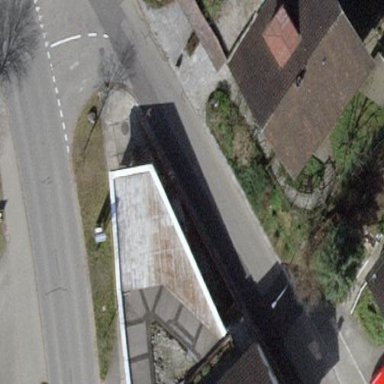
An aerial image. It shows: Fuel station located under roof.